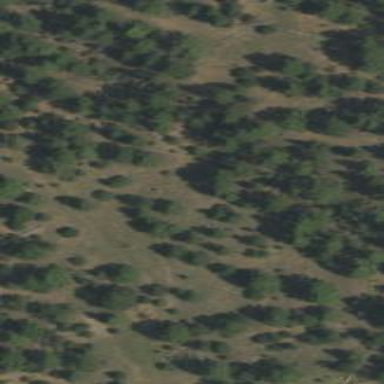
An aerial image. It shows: Evergreen woodland featuring needle-leaved trees.